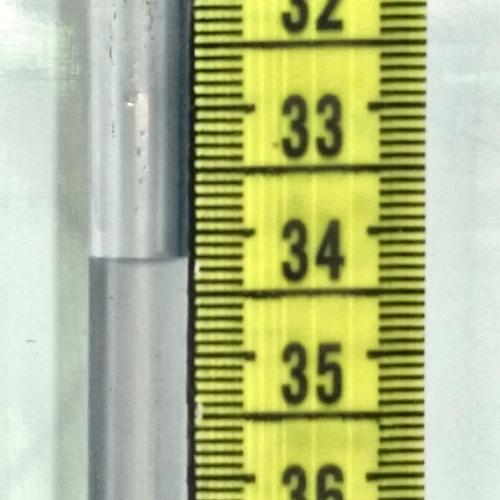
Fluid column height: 34.2 cm